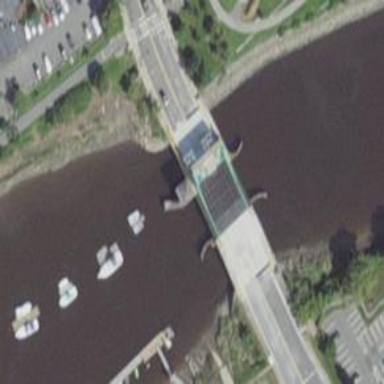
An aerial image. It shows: Secondary road crossing bascule bridge.